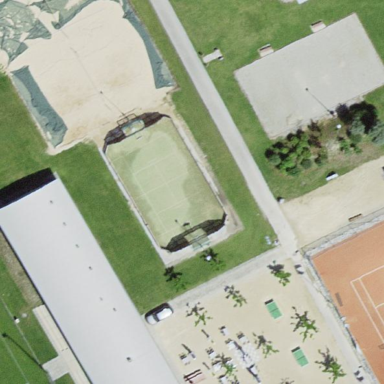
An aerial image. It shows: Asphalt pitch for playing hockey.